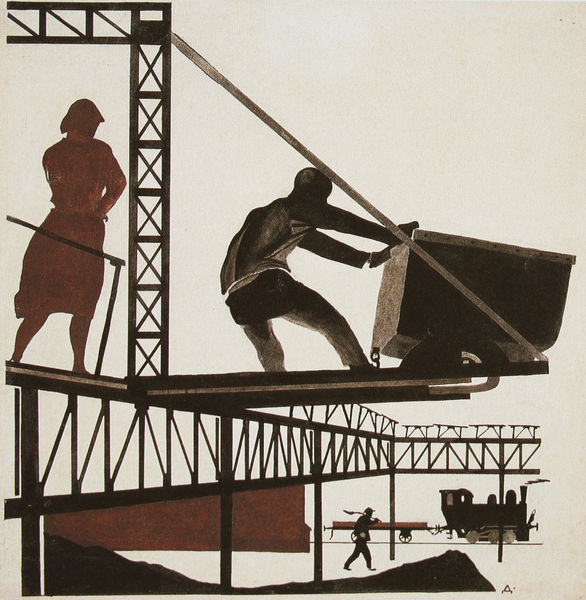
Titel: Im Donbass (Zeichnung für das Magazin "an der Maschine")
Künstler: Alexander Deineka
Standort: Moskau
Institution: Tretjakow-Galerie
Schlagwörter: mann, bewegung, frau, männer, gitter, qualm, rauch, arbeit, taille, modern, grafik, graphik, speichen, ziehen, arbeiter, rad, geländer, collage, eisen, gerüst, kohle, plakat, helm, poster, anhänger, lok, lokomotive, miene, stahl, gondel, lore, tagebau, gitterträger, propaganda, auskragen, zeche, stahlarbeiter, lohre, schüppe